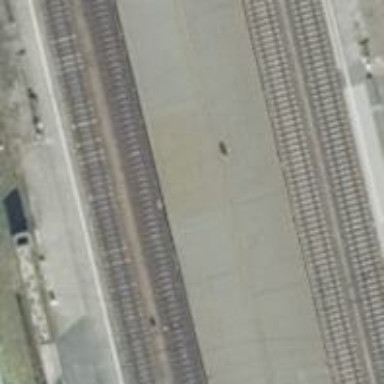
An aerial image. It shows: Stop position for public transport on the railway.